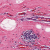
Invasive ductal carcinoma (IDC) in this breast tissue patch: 0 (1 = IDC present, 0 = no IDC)